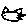
Label: cat